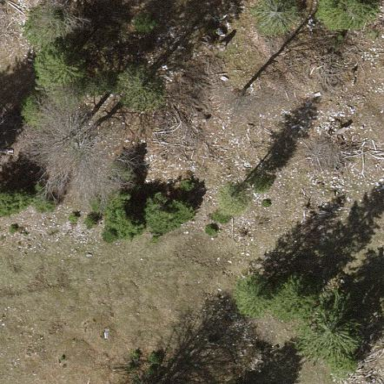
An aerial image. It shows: Forest area.